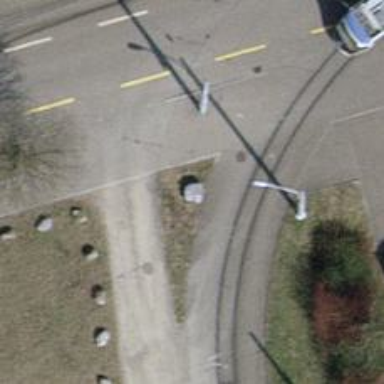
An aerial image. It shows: Block barrier.